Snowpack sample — Buffalo Mountain, Silverthorne, Colorado, USA (2/22/26, 2:02 PM MST)
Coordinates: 39.622, -106.113
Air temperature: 33 °F
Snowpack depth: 63 cm
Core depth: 40 cm
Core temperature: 26.6 °F
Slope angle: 11°, slope face: 116°
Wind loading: low
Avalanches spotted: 0
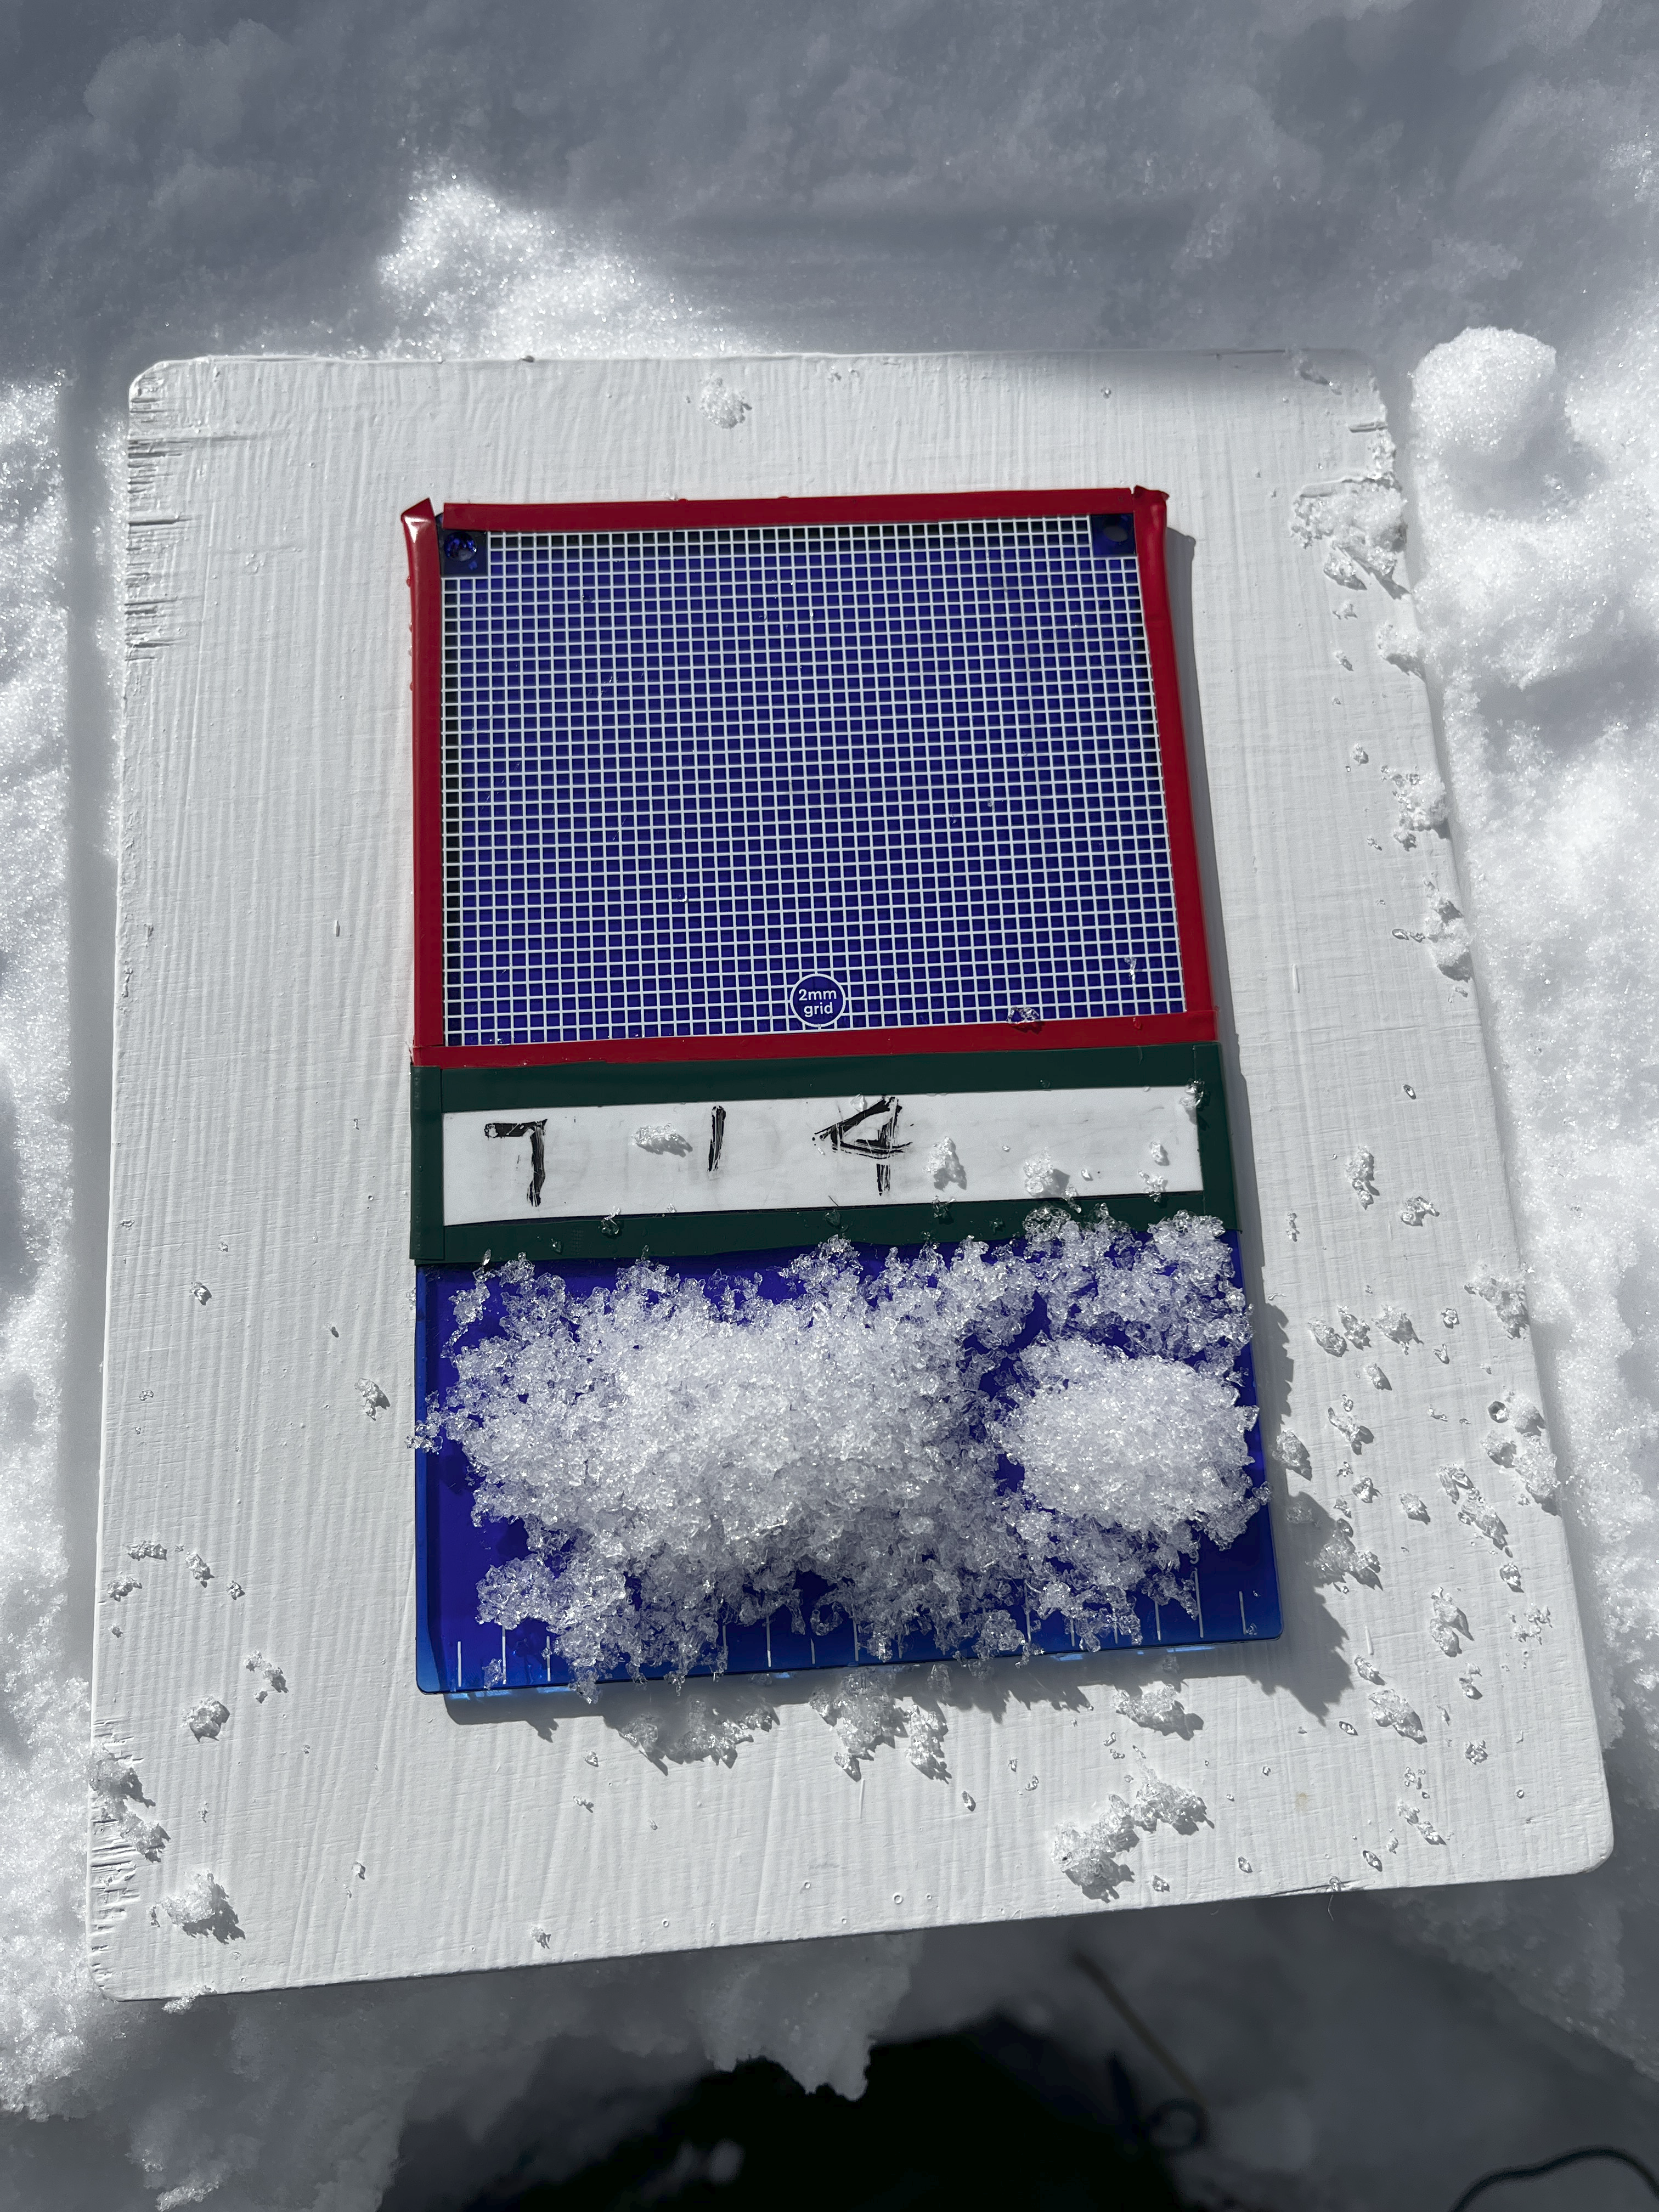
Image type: crystal_card
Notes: In a firebreak similar to site 1, minimal wind loading with no spotted avalanches (not many faces in view though)